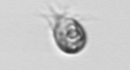
Label: Balanion